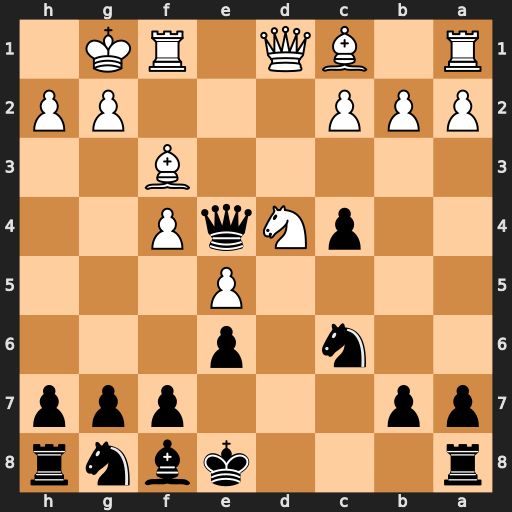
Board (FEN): r3kbnr/pp3ppp/2n1p3/4P3/2pNqP2/5B2/PPP3PP/R1BQ1RK1
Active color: b
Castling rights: kq
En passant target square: -
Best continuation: Qxd4+ Qxd4 Nxd4